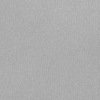
Atmospheric dust classification: dusty